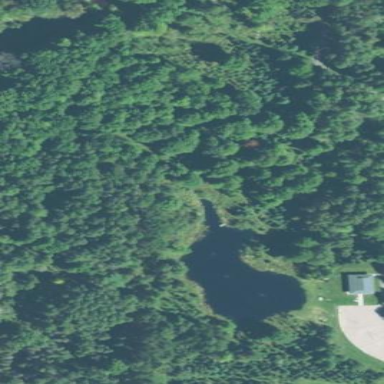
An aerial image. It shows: Park in forested area.